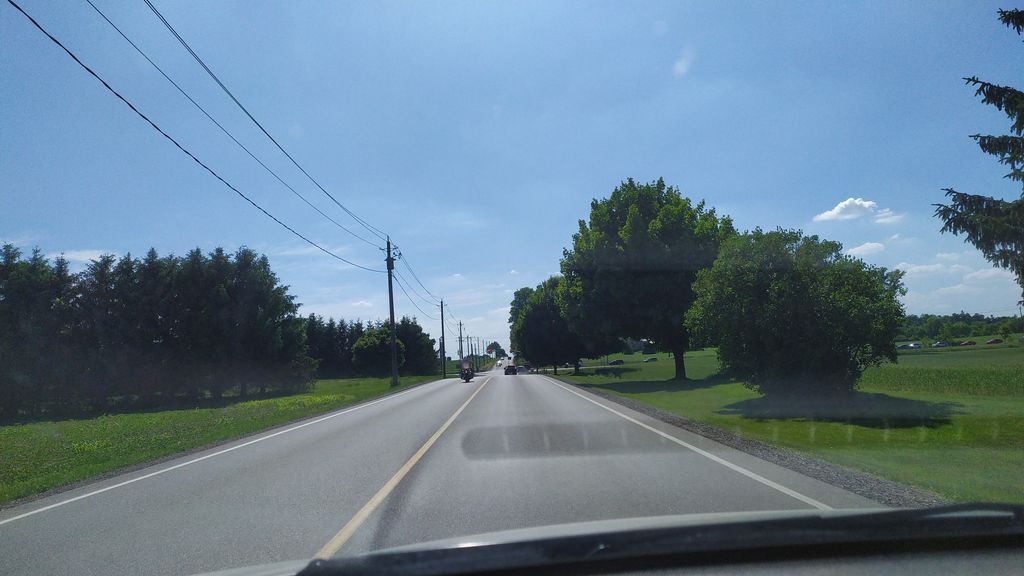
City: kitchener-waterloo